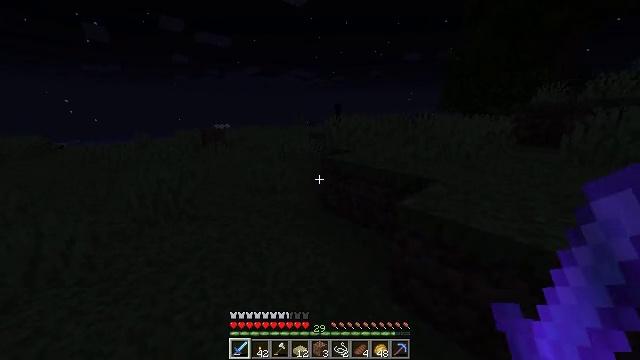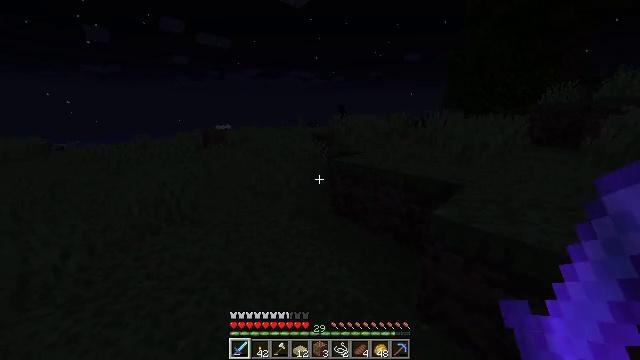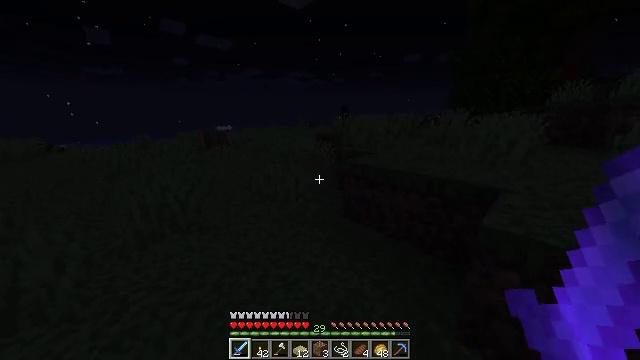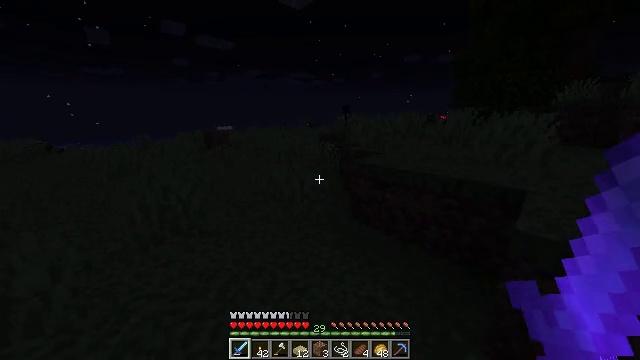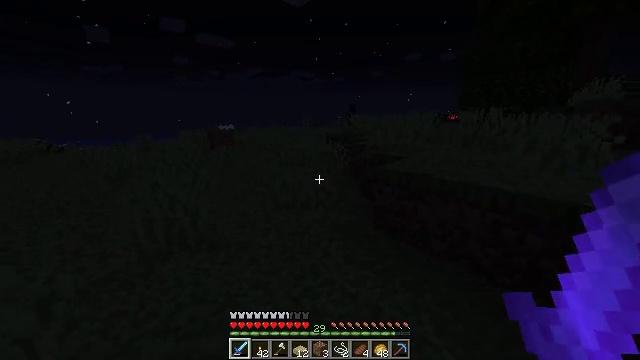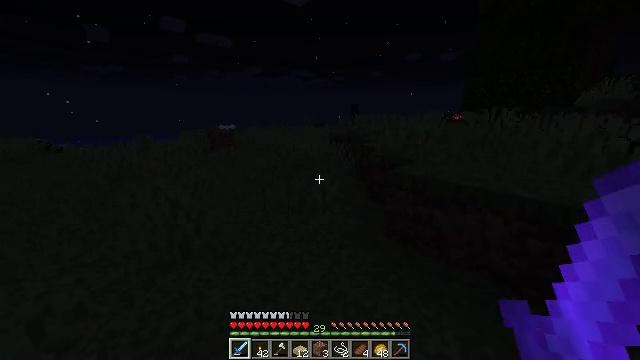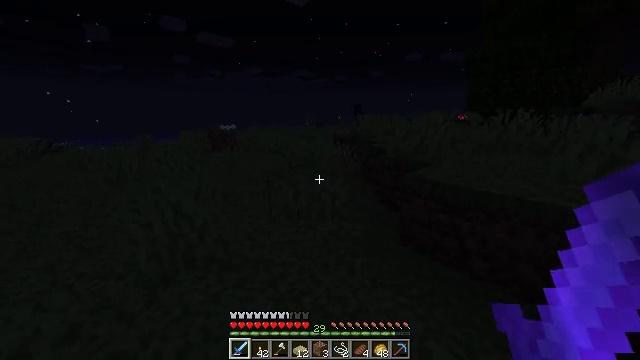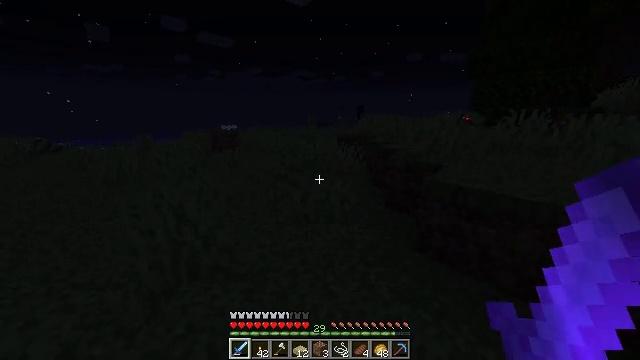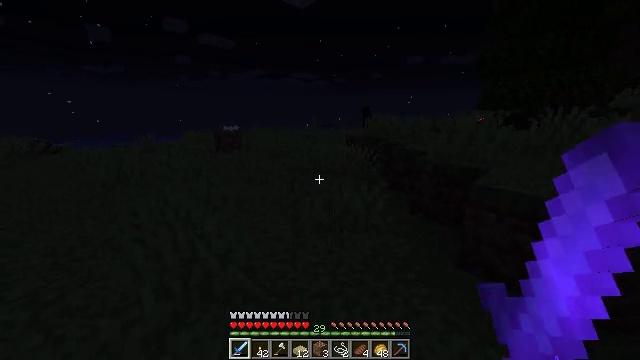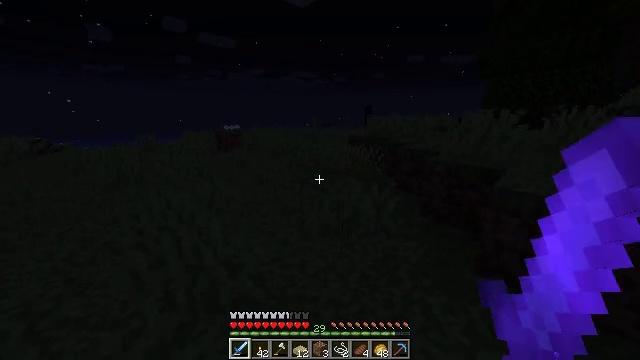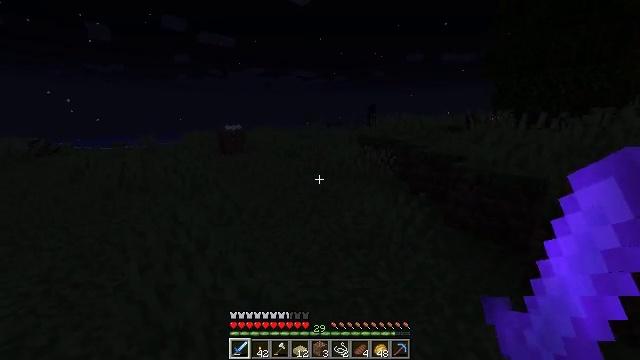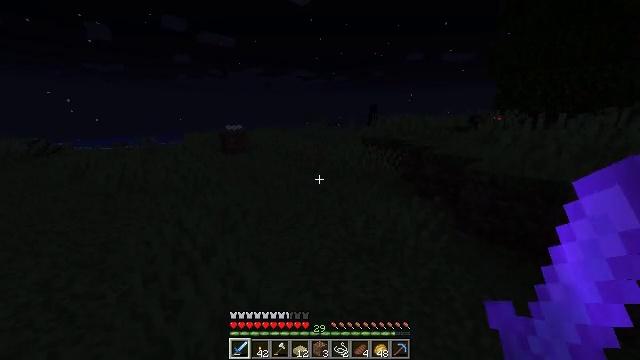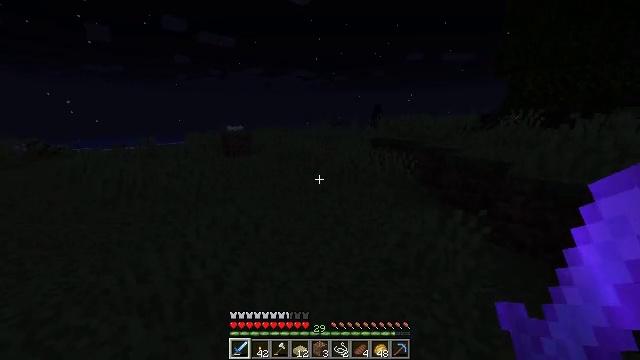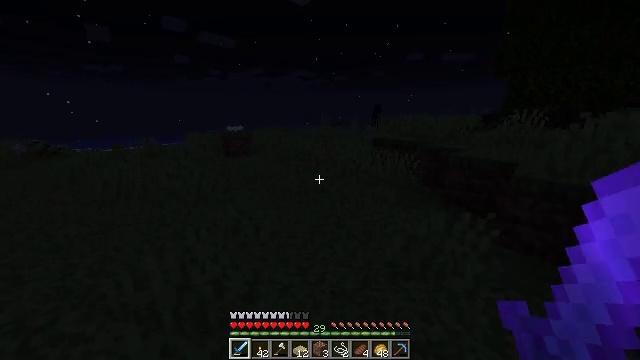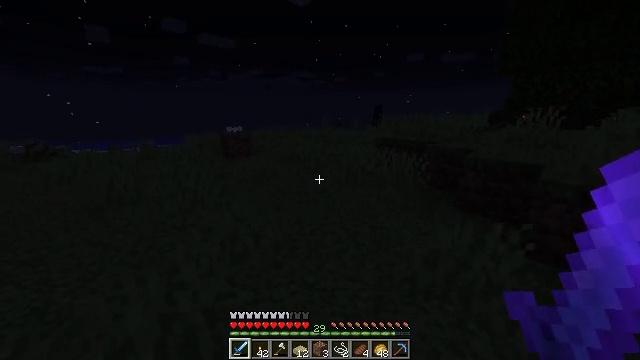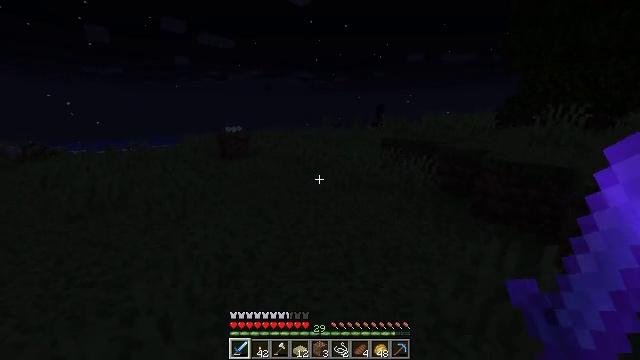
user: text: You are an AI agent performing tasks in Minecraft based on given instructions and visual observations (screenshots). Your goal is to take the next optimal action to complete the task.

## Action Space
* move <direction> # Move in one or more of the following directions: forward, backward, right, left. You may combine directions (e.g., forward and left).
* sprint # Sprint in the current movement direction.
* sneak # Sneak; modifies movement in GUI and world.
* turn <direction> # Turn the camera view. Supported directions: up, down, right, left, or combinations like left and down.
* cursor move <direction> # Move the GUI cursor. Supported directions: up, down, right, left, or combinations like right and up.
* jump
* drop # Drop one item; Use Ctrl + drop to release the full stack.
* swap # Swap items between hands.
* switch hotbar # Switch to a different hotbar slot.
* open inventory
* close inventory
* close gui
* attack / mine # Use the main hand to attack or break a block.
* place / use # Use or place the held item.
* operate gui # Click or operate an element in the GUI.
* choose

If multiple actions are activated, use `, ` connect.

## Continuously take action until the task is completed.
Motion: motion action
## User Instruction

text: Gather grass by holding the left mouse button.
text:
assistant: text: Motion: move forward and move left
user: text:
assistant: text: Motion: move forward and move left
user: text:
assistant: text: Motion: move forward and move left
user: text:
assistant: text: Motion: move forward and move left
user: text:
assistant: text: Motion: move forward and move left
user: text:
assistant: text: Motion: move forward and move left
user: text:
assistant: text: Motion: move forward and move left
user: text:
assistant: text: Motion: move forward and move left
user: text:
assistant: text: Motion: move forward and move left
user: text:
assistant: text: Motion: move forward and move left
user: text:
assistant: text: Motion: move forward and move left
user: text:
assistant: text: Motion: move forward
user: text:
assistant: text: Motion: move forward
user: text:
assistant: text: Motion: move forward
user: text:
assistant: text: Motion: move forward
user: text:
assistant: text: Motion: move forward
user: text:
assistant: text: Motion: move forward, turn right
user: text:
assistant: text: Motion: move forward, turn right
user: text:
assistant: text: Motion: move forward, turn right
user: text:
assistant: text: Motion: move forward, turn right
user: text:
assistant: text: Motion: move forward, turn right
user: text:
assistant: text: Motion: turn right
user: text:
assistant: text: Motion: turn right
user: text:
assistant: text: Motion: no_op
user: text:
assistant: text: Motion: no_op
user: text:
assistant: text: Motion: no_op
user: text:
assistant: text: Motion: no_op
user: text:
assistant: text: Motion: no_op
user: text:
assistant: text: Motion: no_op
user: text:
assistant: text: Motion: no_op